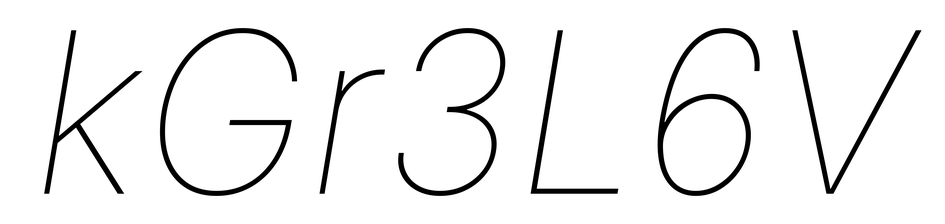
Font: Inter-Italic_Thin_Italic